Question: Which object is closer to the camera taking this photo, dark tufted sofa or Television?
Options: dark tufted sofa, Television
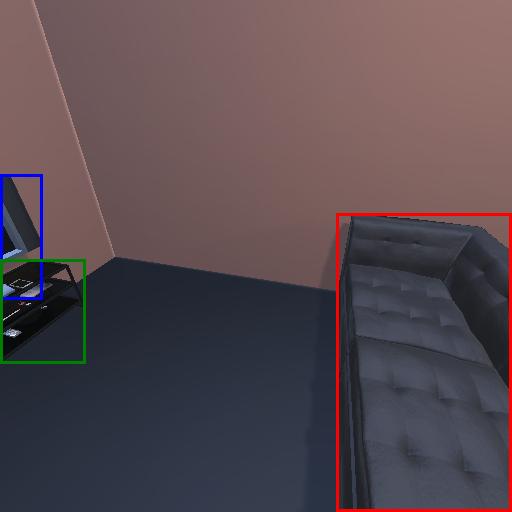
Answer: dark tufted sofa